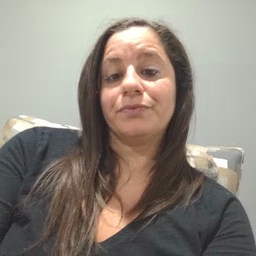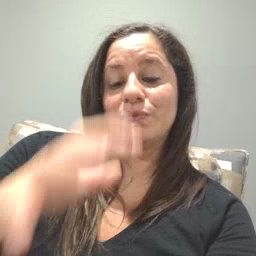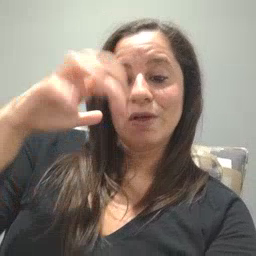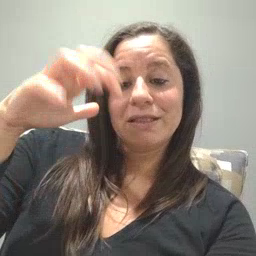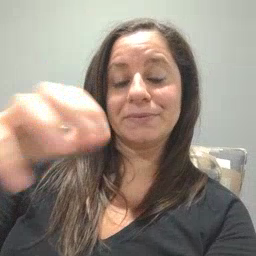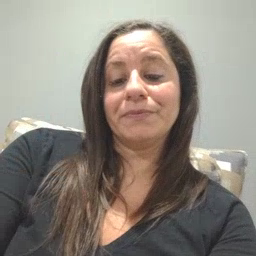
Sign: rain